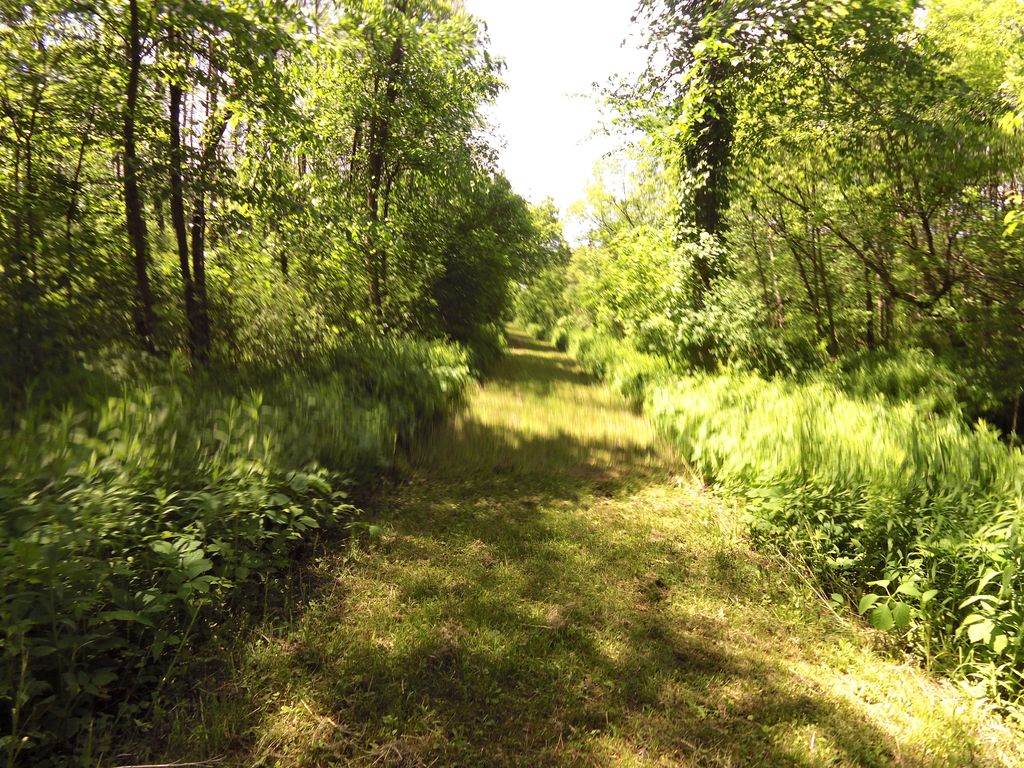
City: ottawa-gatineau